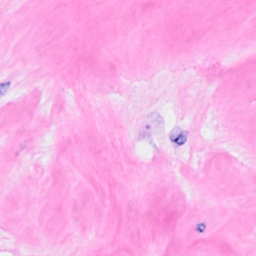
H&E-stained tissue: Breast